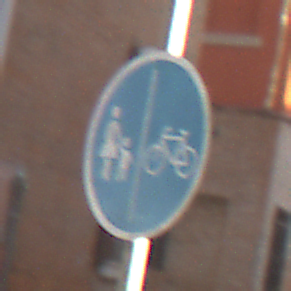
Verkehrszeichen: GetrennterRadUndGehwegRadwegRechts
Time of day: Midday
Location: Outdoor (Urban)
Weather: Clear
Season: NotSpecified
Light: Natural